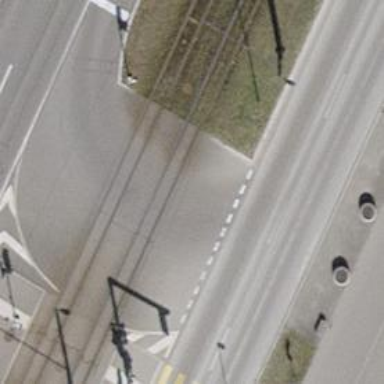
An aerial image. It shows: Railway crossing with traffic signals.